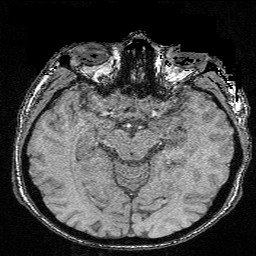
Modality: FLASH
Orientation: coronal
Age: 25
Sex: male